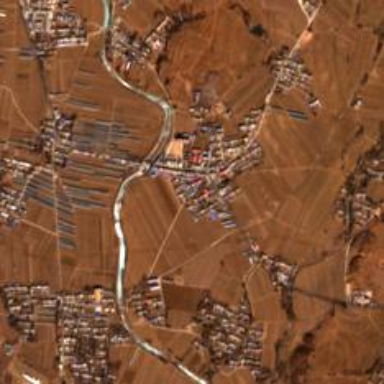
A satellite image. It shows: Ethnic township within town.